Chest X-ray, PA view. Patient: 44 years old, sex M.
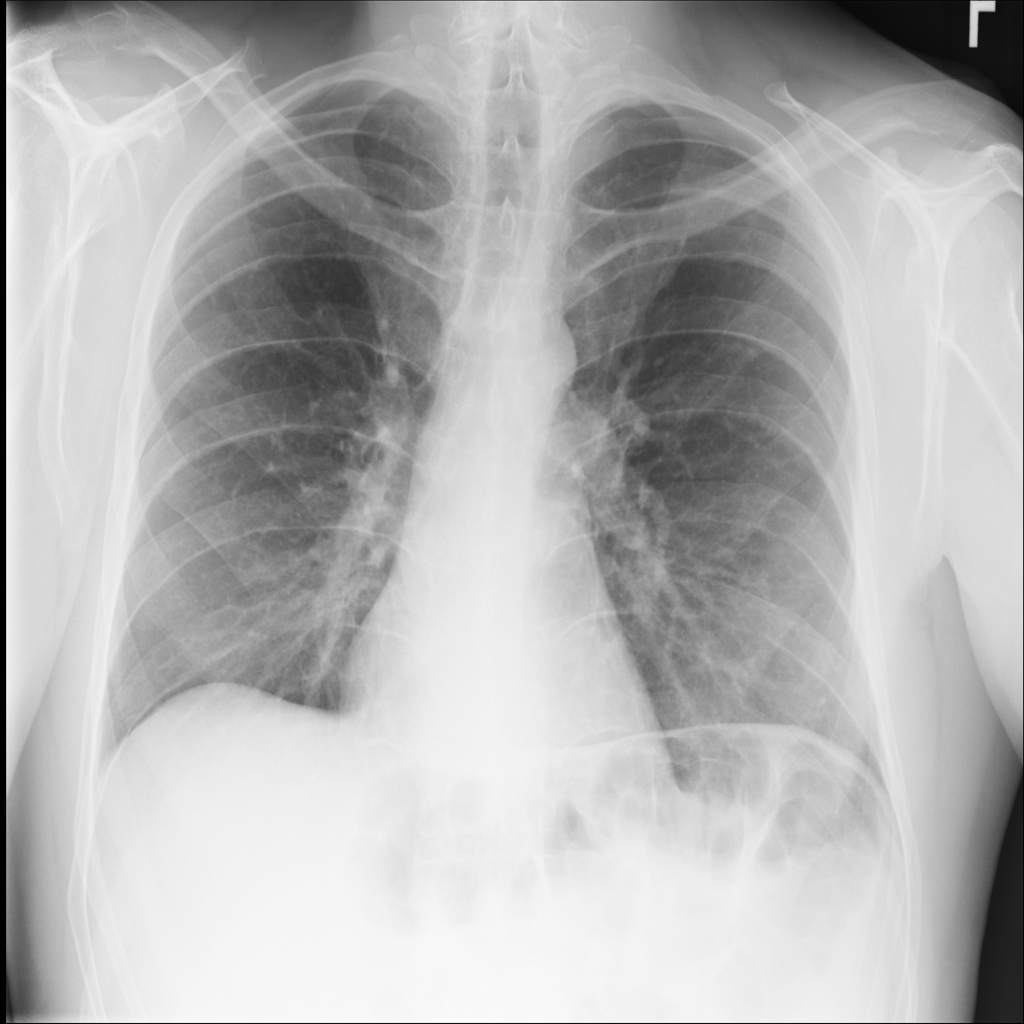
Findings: No Finding